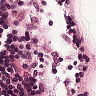
Metastatic tissue present: no